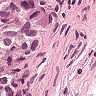
Metastatic tissue present: yes